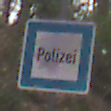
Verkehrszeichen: Polizei
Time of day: Midday
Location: Outdoor (Nature)
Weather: Overcast
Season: Autumn
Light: Natural